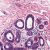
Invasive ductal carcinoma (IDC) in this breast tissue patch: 0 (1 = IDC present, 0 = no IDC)